Field crop: tomato
Growth stage: 1
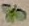
Species: solanum